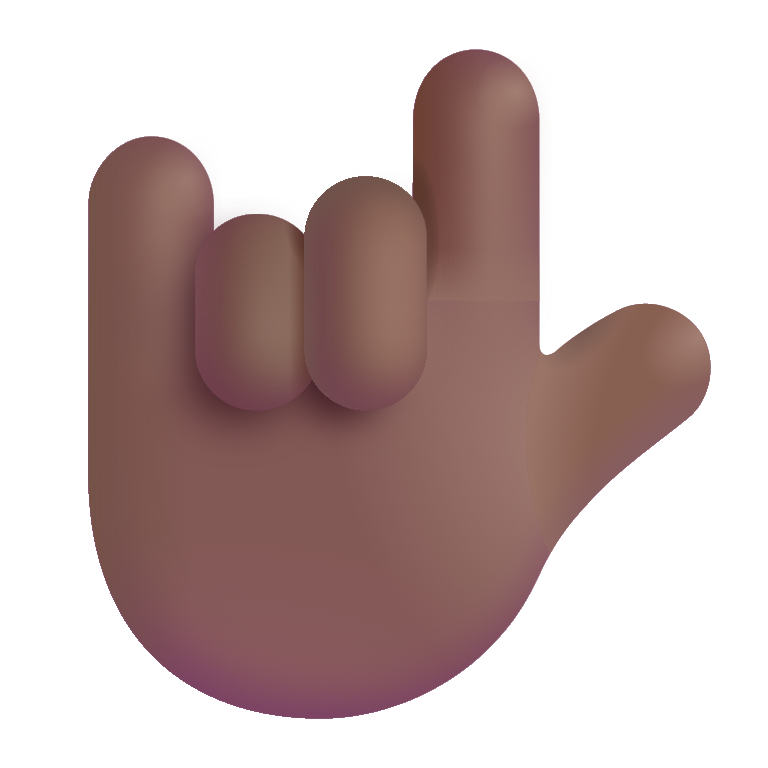
love you gesture color  dark